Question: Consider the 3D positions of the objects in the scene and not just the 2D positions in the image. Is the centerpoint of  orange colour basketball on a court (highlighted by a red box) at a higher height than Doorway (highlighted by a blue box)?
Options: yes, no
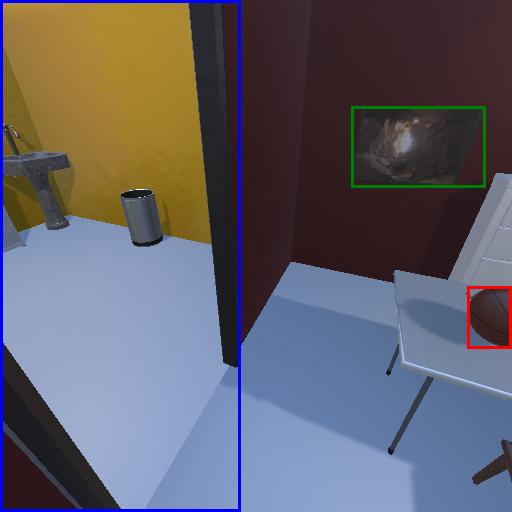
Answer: yes